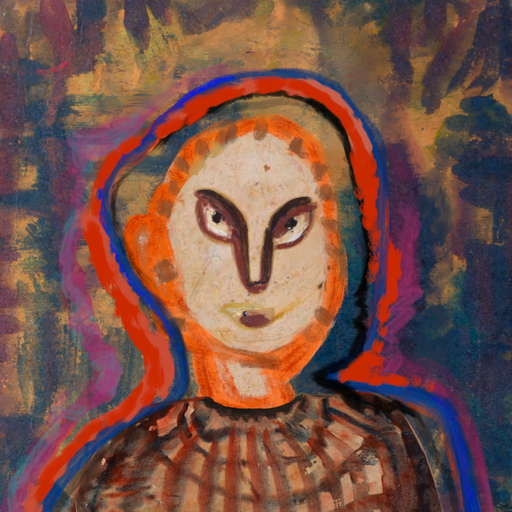
Background: InTheSun, Head And Neck Front: Rupkatha, Face Front: After_Raid, Bust: Orphan, Hair Front: Experience, Head Accessory: Blank, Second Necklace: Blank, Necklace: Blank, Baby: Blank